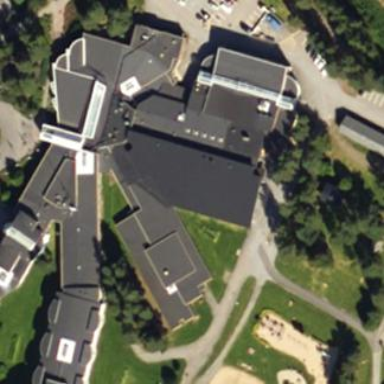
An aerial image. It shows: Hotel building.